Question: Based on <URL> - the book Im reading to learn openGL, I need to build my file projects with premake4. The book says:
"The SDK his library uses Premake to generate its build files. So, with premake4.exe in your path, go to the glsdk directory. Type premake4 plat, where plat is the name of the platform of choice. For Visual Studio 2008, this would be "vs2008"; for VS2010, this would be "vs2010." This will generate Visual Studio projects and solution files for that particular version."
So, I've put the premake4.exe file inside but the problem is: When I execute it, one black command window shows up for a few ms, then fades and nothing happens.
I made one research on <URL> about how to work with premake4 but I couldnt find nothing useful, even here on stack or you tube. Anyway, This seems weard since premake4 is really known, then I ask: Does anyone know what Im missing or could point me to somewhere which I can understand how to build my openGL "sdk" files?
Im using premake 4.3 with Windows 8.
Edit: I just found someone with the same problem - but the solution isnt really applying for me: <URL>
Edit 2: Found once again someone with the same problem, but this no solution on the topic and also the OS is different from mine.. <URL>

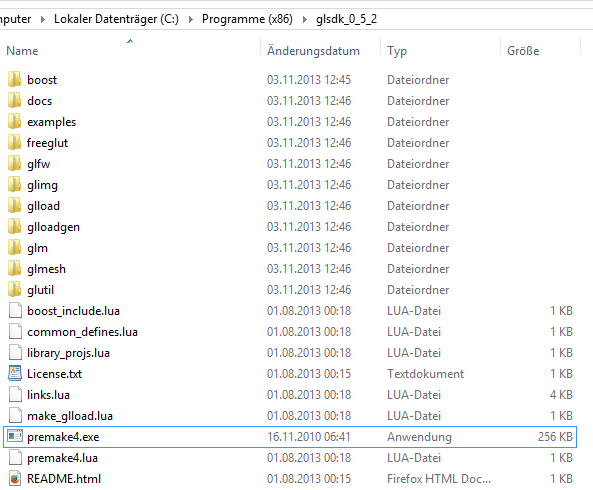
Answer: As it says in the documentation you quoted:
> Type premake4 plat, where plat is the name of the platform of choice. For Visual Studio 2008, this would be "vs2008"; for VS2010, this would be "vs2010."
Just running it with no arguments (which is what double-clicking on it does) is not sufficient. You need to open a command prompt, 'cd' to the directory the project is in, and run 'premake4 vs2008' (replacing 'vs2008' with the name of the platform you're targeting).
The most recent version of Visual Studio supported by Premake is 2010, so for later versions, you'll still have to use 'premake vs2010' - later versions of VS should still be able to load the project.